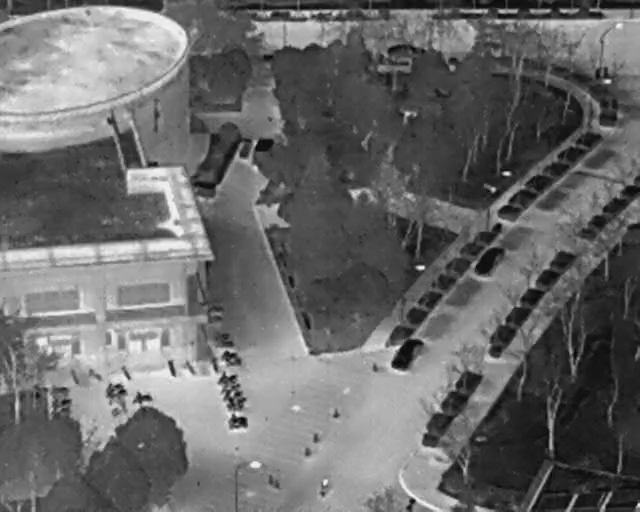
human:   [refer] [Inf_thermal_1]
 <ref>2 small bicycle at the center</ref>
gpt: <box>[[33, 58, 34, 62, 2], [32, 60, 34, 63, 2]]</box>

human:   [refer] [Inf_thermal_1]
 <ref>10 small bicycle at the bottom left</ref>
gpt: <box>[[25, 70, 28, 72, 160], [28, 70, 31, 72, 149], [19, 70, 20, 74, 58], [14, 71, 15, 74, 33], [10, 72, 12, 74, 162], [8, 74, 10, 78, 171], [8, 76, 10, 80, 167], [8, 78, 10, 82, 158], [16, 73, 18, 77, 160], [17, 77, 19, 81, 152]]</box>

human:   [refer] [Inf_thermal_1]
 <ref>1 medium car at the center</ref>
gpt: <box>[[60, 67, 66, 71, 32]]</box>

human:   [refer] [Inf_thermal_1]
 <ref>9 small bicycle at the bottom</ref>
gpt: <box>[[48, 94, 52, 96, 9], [36, 81, 37, 85, 2], [36, 79, 37, 83, 2], [36, 77, 37, 81, 173], [36, 76, 37, 80, 2], [36, 75, 37, 79, 154], [35, 74, 36, 77, 154], [35, 72, 36, 75, 154], [33, 72, 35, 74, 2]]</box>

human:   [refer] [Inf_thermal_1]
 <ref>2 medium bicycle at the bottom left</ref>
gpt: <box>[[17, 75, 19, 79, 159], [20, 74, 23, 79, 2]]</box>